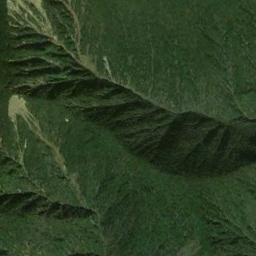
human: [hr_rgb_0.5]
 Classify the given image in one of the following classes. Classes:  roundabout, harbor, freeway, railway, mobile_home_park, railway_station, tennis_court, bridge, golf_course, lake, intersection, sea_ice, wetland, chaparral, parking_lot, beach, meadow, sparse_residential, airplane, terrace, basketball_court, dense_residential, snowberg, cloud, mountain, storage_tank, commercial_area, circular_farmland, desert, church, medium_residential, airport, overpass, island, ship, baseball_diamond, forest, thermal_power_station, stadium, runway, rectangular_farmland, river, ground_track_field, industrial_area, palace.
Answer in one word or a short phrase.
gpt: mountain